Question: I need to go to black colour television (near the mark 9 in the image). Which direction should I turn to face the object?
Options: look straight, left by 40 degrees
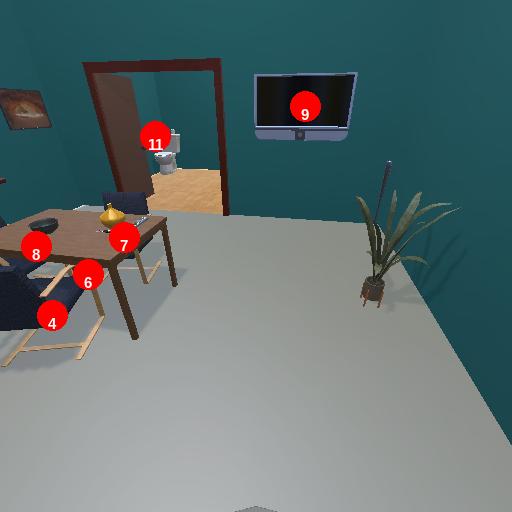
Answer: look straight